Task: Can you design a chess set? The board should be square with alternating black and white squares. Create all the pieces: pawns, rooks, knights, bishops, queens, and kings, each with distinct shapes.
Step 3688:
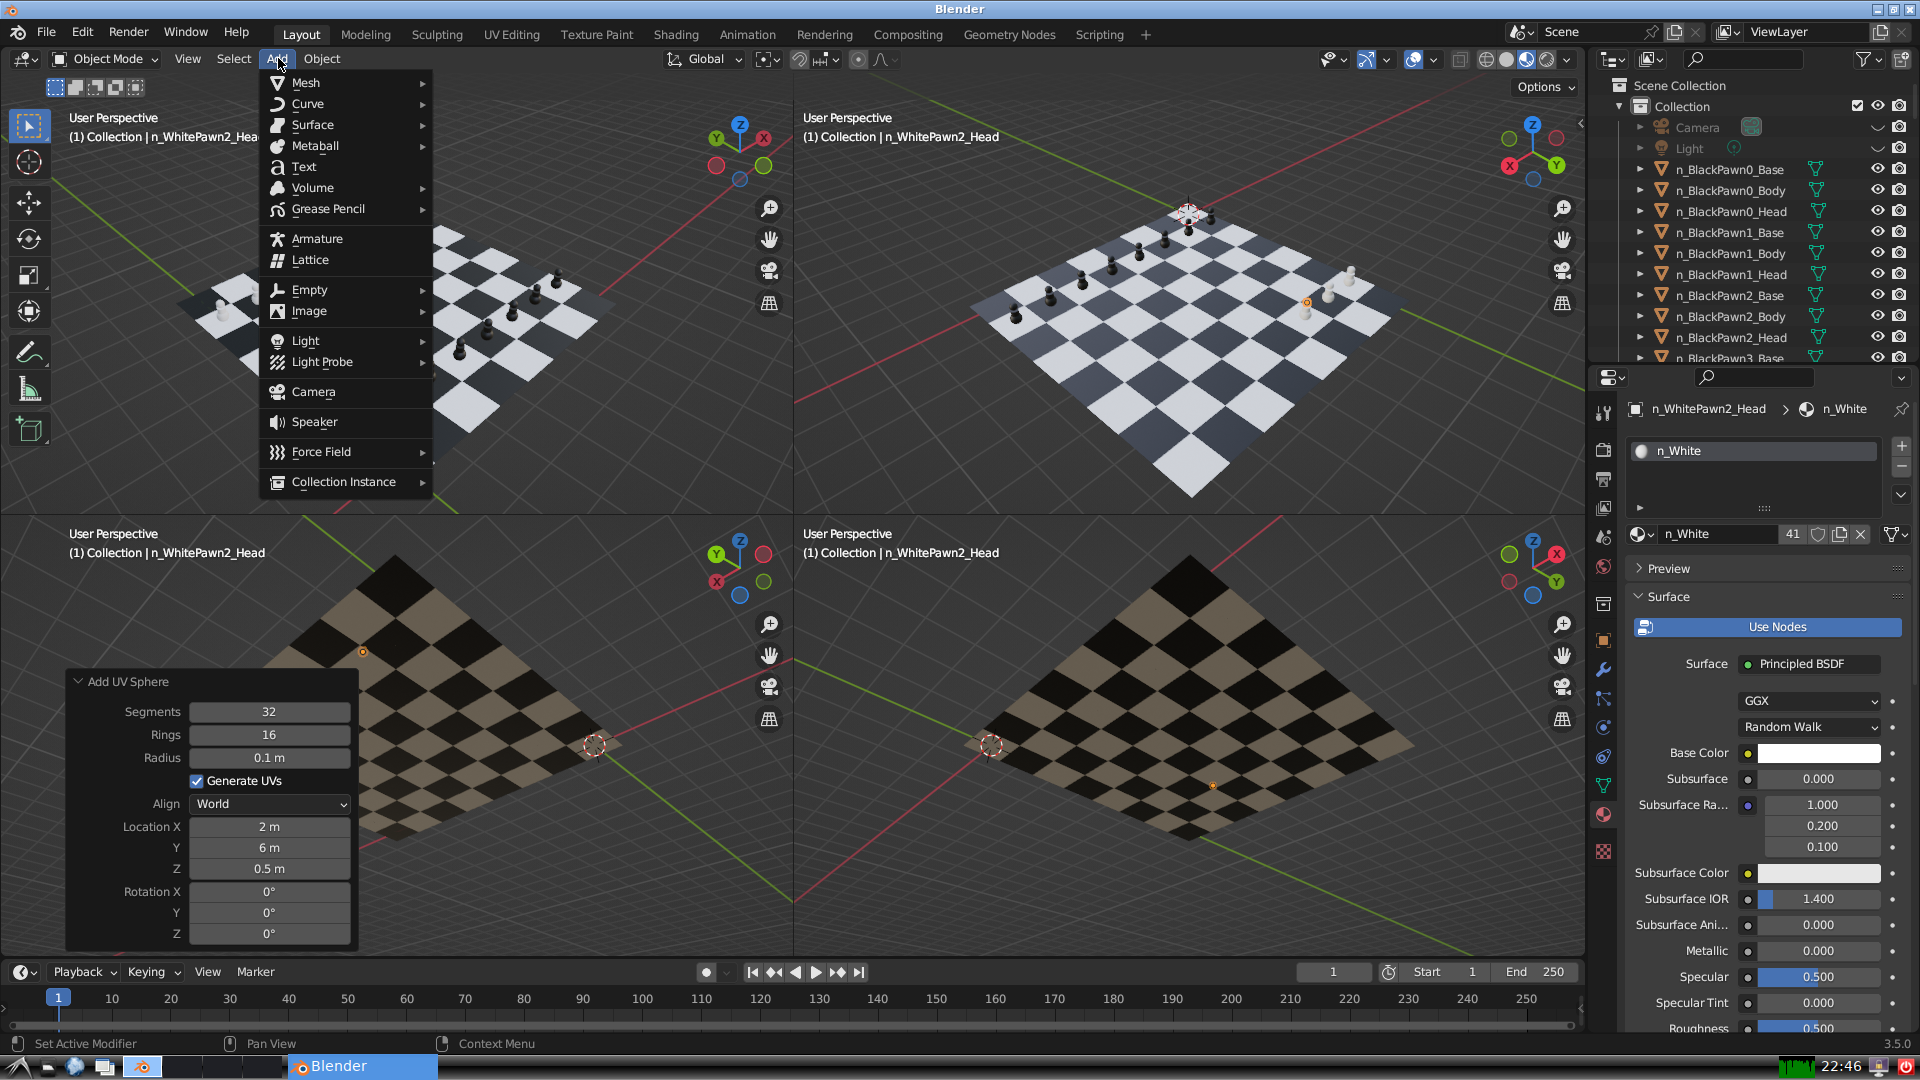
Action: {"mouse_move": [304, 82]}